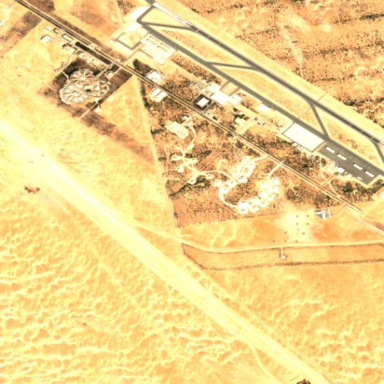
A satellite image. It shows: Concrete taxiway at the airport.